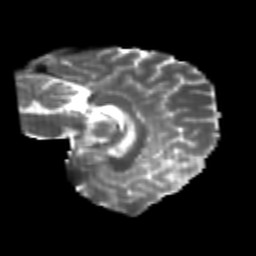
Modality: T2w
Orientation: sagittal
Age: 25
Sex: female
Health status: healthy
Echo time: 0.074 s